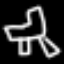
Label: chair